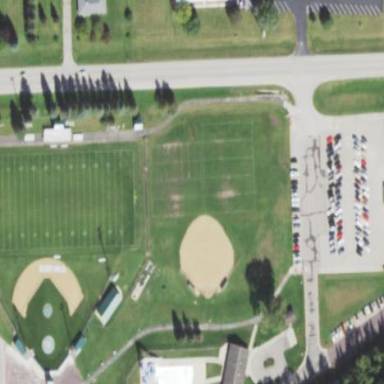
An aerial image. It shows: American football pitch for leisure and sport activities.